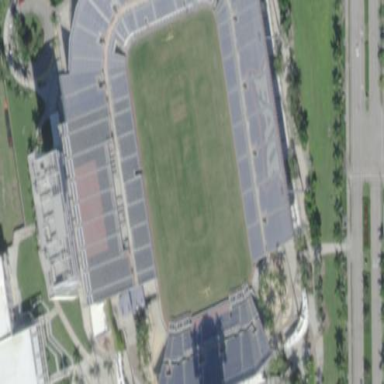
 used for leisure and sports activities."